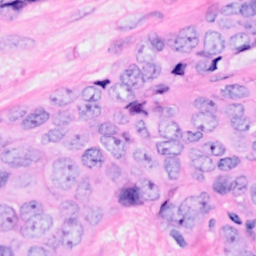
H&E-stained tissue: Breast